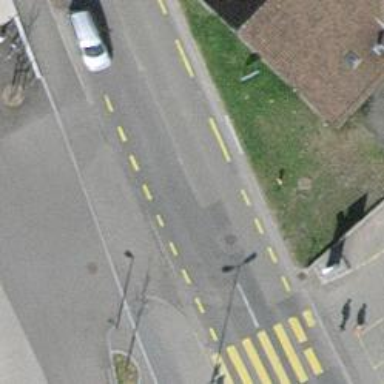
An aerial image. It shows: Tertiary road with designated cycle lane.